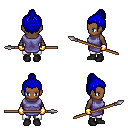
a pixel art fantasy rpg character, female body template, human, dark skin, chain tabard jacket, white pants, blue short topknot hairstyle, gold gloves, black shoes, spear, four views (front, back, left, right), 2x2 character sprite sheet, small pixel art, hard edges, no anti-aliasing